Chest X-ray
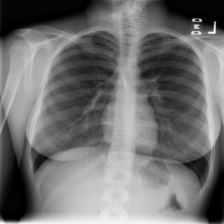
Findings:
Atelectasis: negative
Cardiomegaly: negative
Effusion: negative
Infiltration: negative
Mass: negative
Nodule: negative
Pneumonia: negative
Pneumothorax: negative
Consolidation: negative
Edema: negative
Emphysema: negative
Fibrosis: negative
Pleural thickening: negative
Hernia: negative